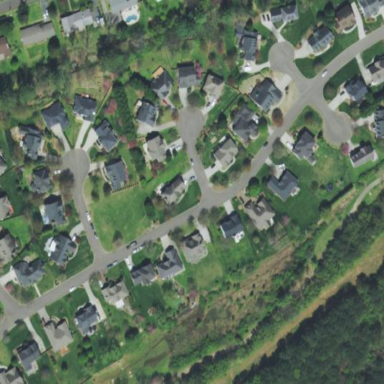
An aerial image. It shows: Single-family residential area.